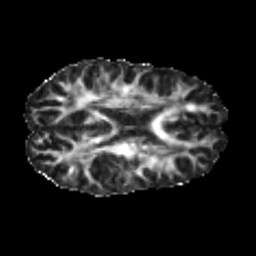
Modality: FA
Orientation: axial
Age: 22
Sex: male
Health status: healthy
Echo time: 0.074 s